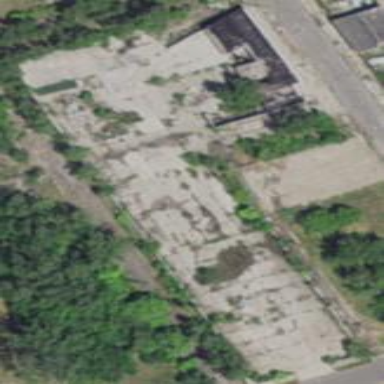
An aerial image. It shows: Brownfield site.